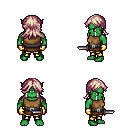
a pixel art fantasy rpg character, male body template, orc, green skin, leather chest armor, gold greaves, white blonde loose hair, gold gloves, dagger, four views (front, back, left, right), 2x2 character sprite sheet, small pixel art, hard edges, no anti-aliasing